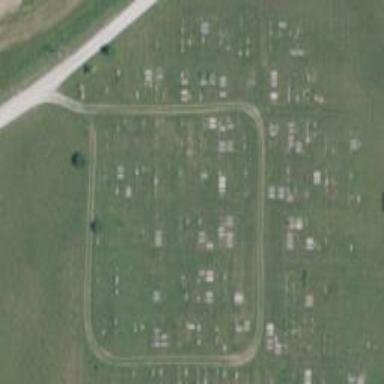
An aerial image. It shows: Cemetery.